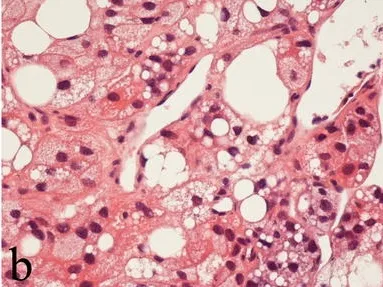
Histological analysis of the proximal tibial lesion shows primary pleomorphic liposarcoma of bone. B; Lipoblasts and brown fat-like cells are seen within the tumour.
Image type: pathology (h&e)